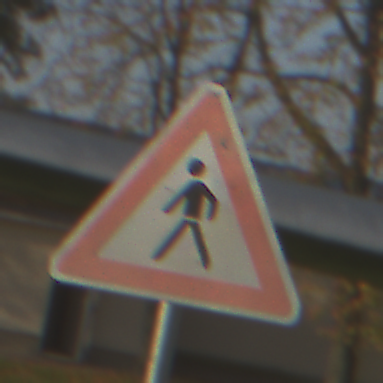
Verkehrszeichen: FussgaengerRechts
Umgebung: Outdoor, Special
Tageszeit: SunriseSunset
Wetter: Clear
Licht: Natural
Jahreszeit: NotSpecified
Kontrast: MediumContrast